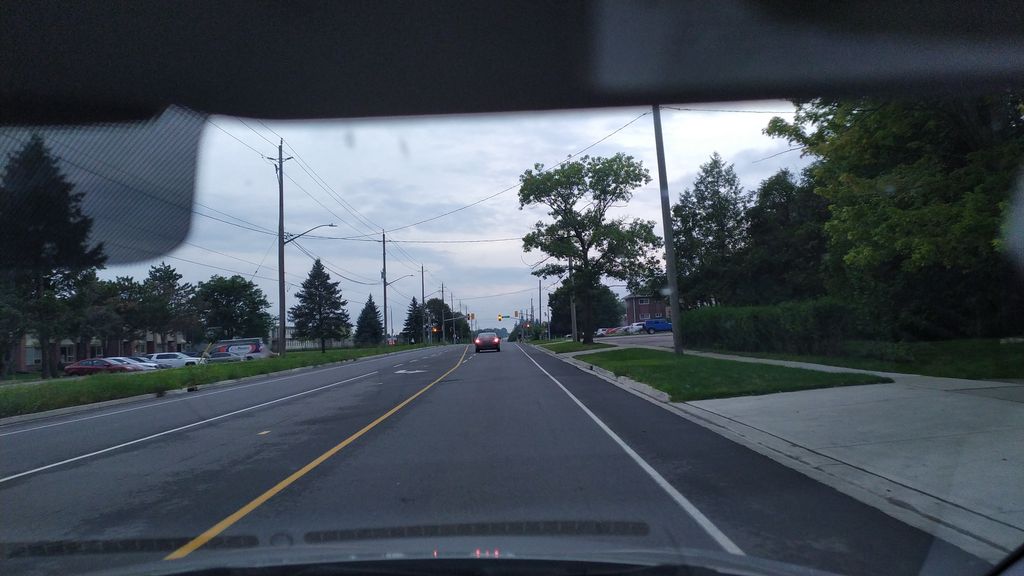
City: kitchener-waterloo